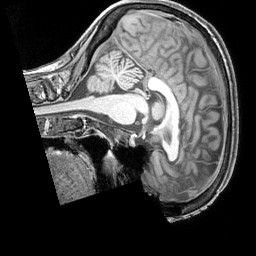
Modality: T1w
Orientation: sagittal
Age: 64
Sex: female
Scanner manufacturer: siemens
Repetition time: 2.3 s
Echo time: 0.00226 s